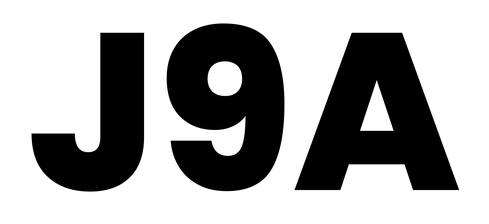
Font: Poppins-ExtraBold